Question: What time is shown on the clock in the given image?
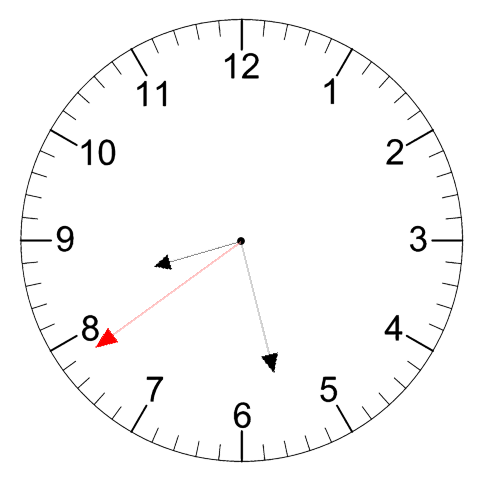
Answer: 08:27:39